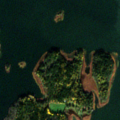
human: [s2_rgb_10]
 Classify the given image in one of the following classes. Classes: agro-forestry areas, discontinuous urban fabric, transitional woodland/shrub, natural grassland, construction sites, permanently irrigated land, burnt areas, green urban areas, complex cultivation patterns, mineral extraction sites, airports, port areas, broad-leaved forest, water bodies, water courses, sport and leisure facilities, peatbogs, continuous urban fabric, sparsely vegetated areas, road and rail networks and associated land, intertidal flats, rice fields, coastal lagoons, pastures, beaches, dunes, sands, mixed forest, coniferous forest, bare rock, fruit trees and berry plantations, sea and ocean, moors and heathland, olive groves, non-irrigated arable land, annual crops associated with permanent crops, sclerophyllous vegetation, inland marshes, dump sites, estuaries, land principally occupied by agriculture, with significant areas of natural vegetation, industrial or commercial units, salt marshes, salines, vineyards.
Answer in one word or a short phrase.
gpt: mixed forest, bare rock, sea and ocean